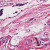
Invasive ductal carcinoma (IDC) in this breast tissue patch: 1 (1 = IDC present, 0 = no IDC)